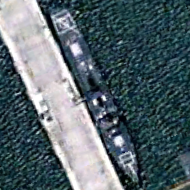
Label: destroyer